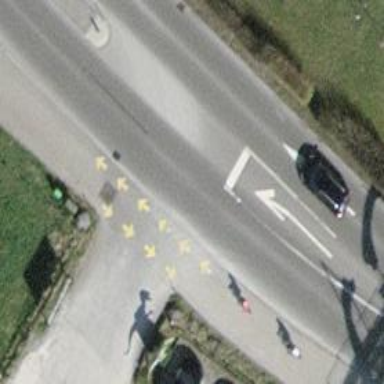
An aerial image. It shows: Secondary road with asphalt surface and no sidewalks.